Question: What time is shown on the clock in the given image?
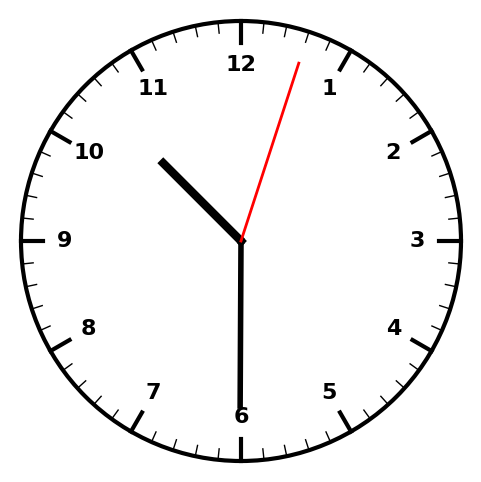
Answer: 10:30:03